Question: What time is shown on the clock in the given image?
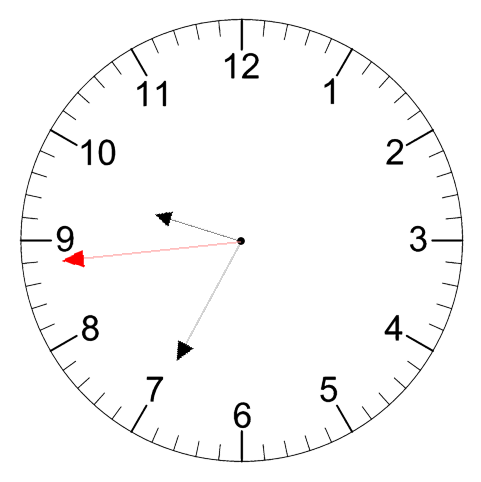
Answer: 09:34:44